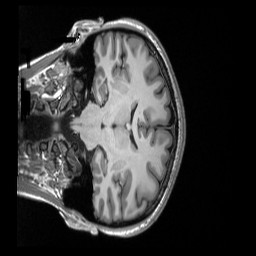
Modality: T1w
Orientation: coronal
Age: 23